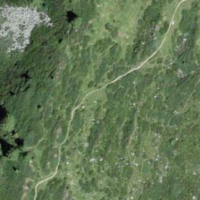
EUNIS habitat code: 26
Species observed at this site:
Juniperus communis